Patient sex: M
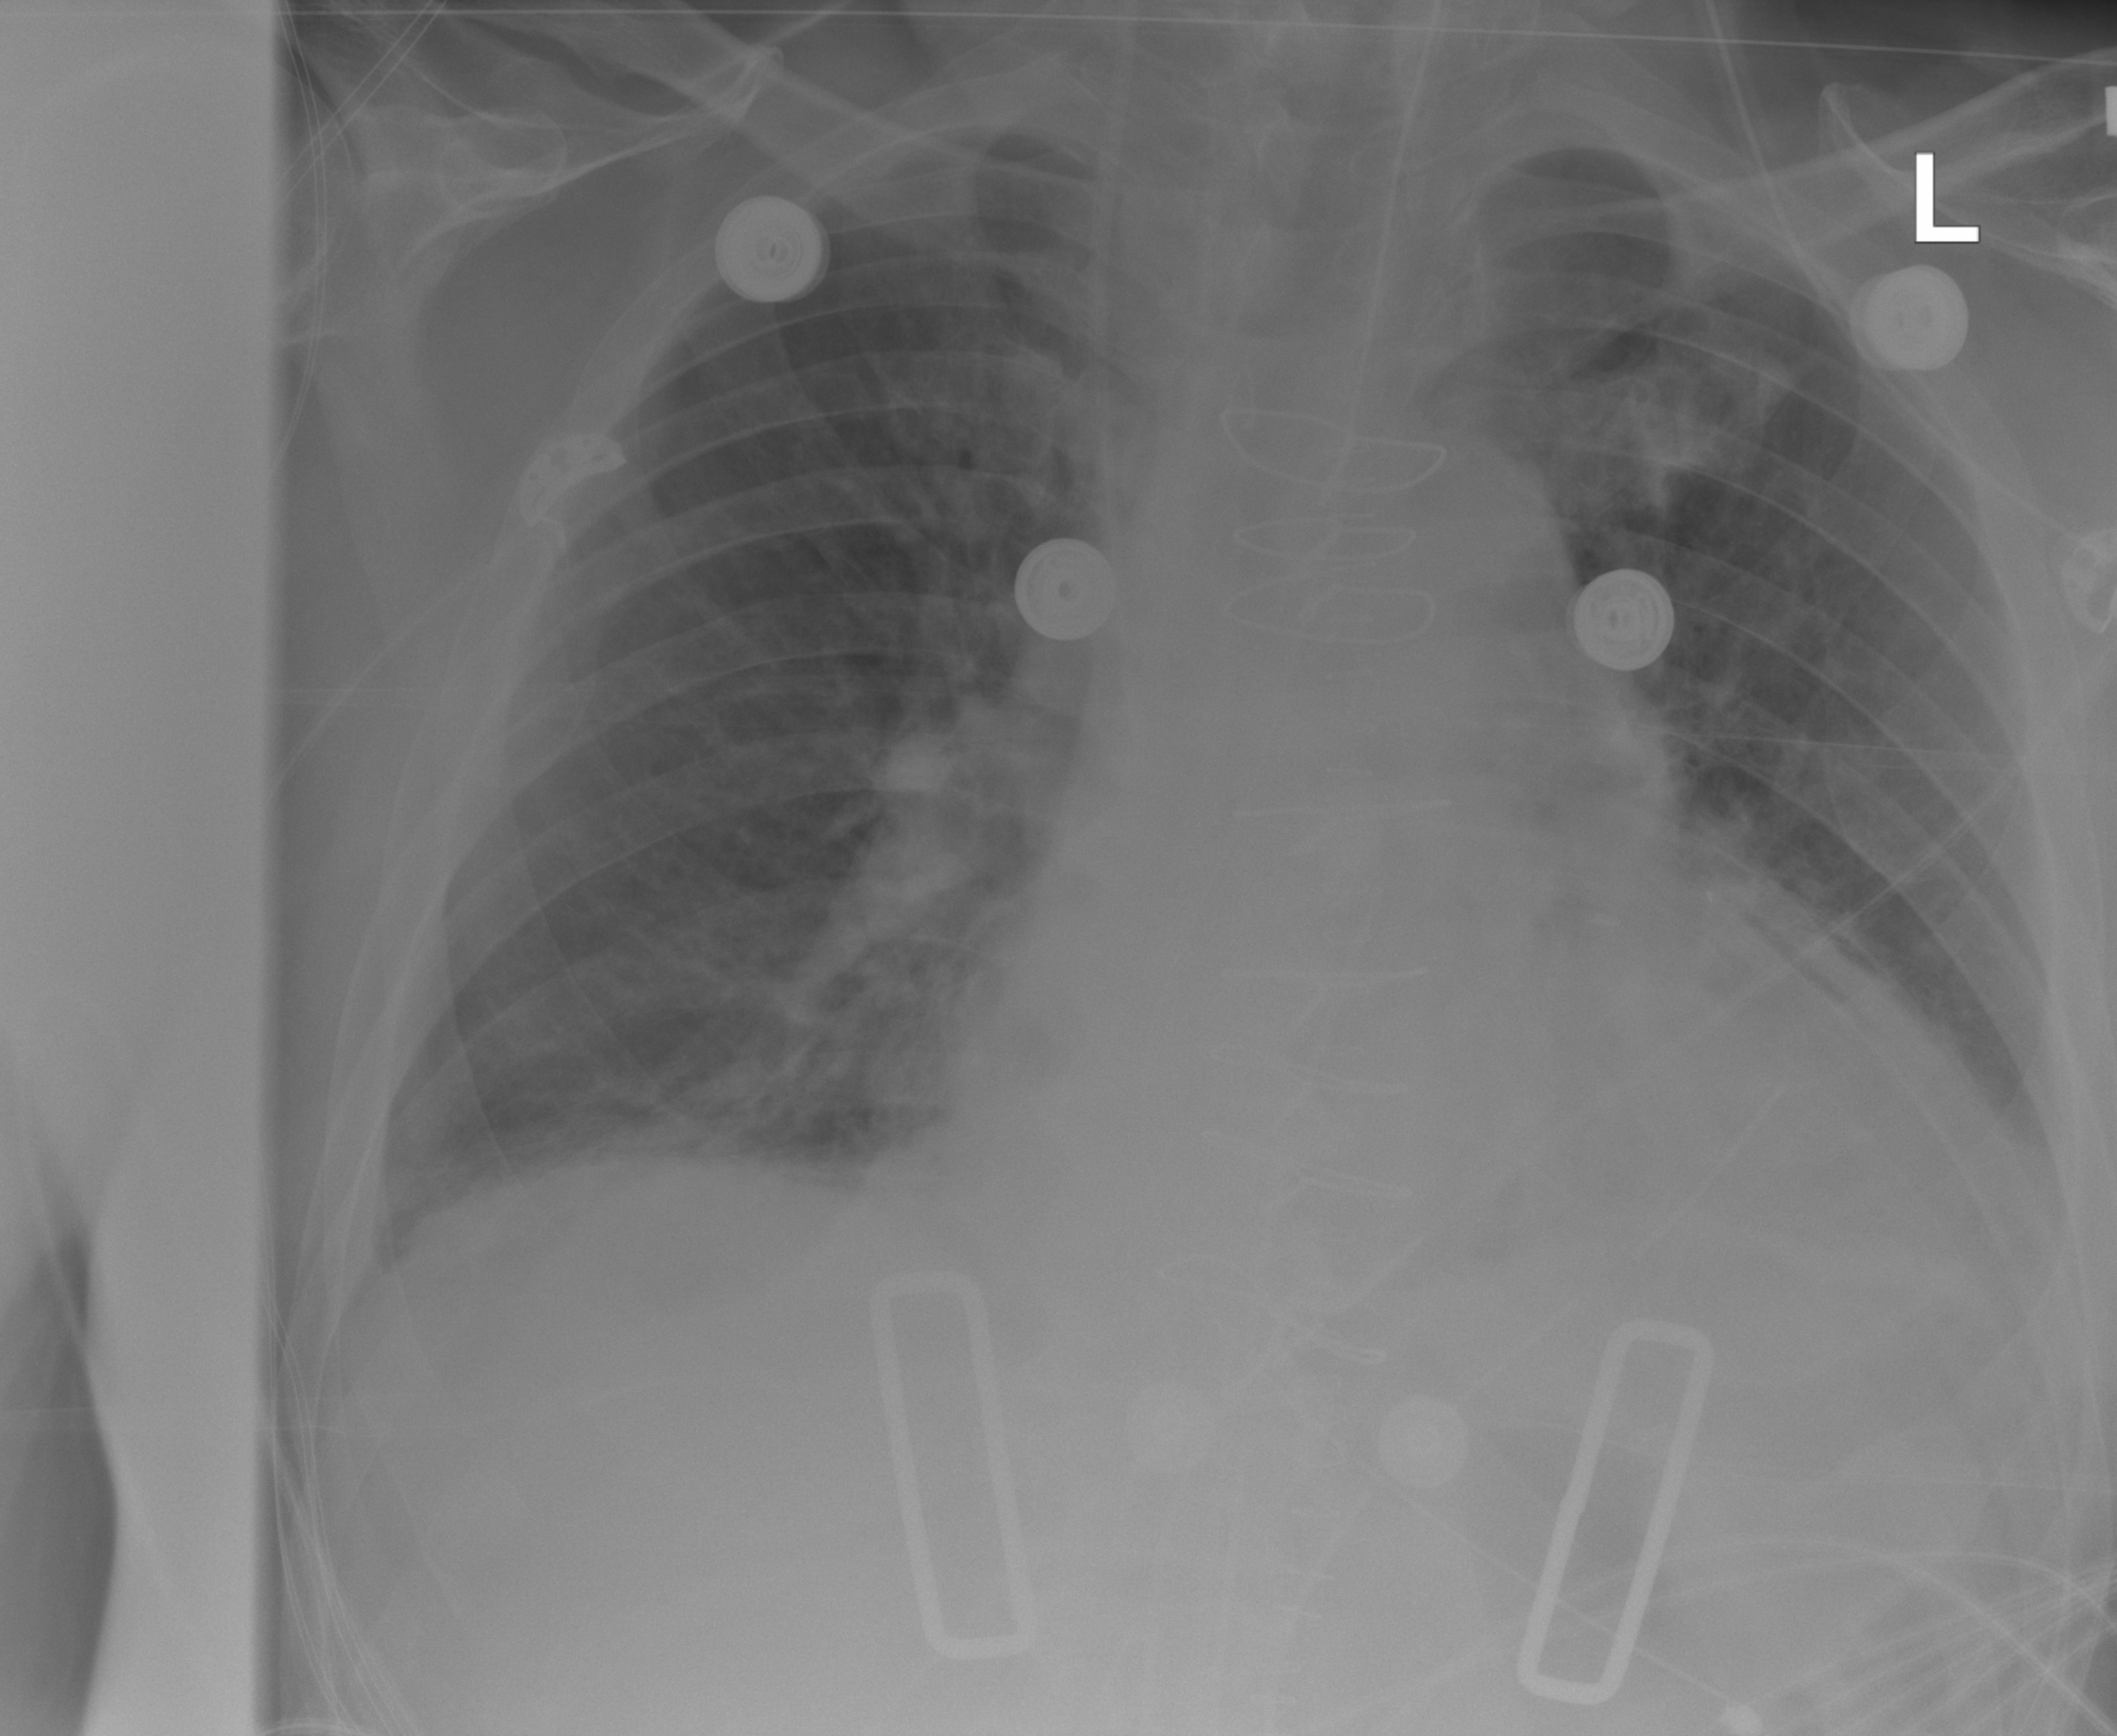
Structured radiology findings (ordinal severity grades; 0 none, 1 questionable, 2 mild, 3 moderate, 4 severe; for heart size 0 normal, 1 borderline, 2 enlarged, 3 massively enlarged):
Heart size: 2
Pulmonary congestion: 2
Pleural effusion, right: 0
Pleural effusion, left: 0
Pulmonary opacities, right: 0
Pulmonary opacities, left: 0
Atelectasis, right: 2
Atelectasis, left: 0